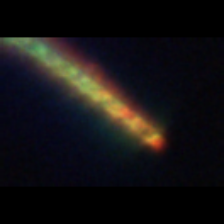
Taxon: Chaetoceros
Group: Diatoms